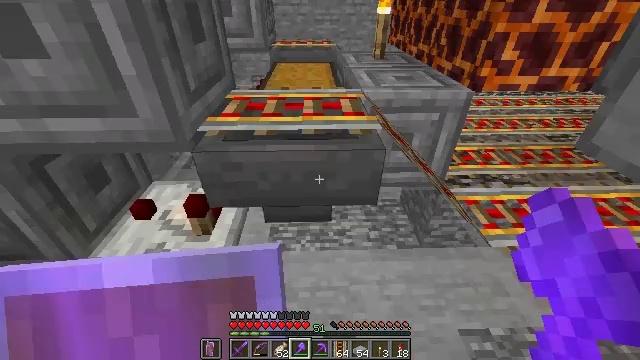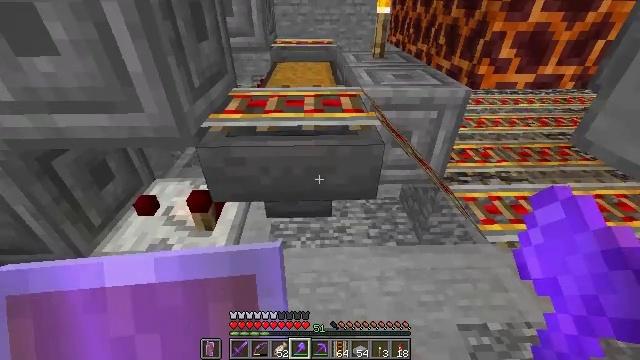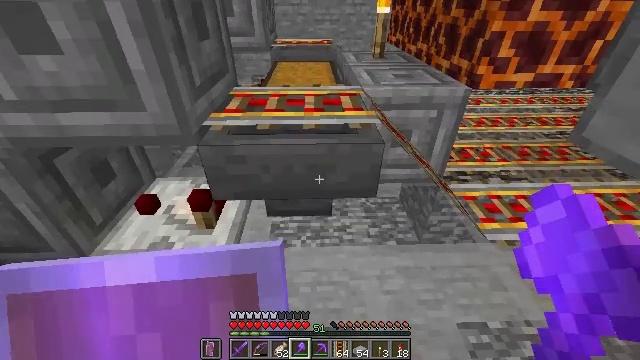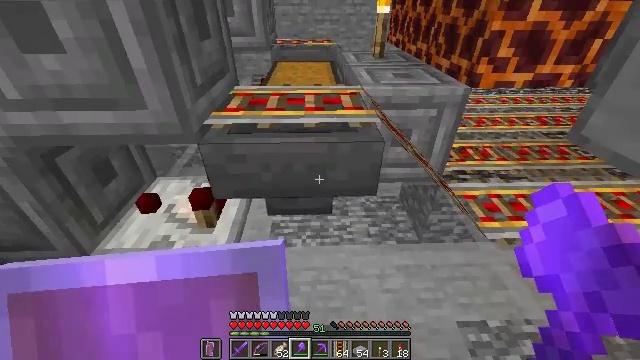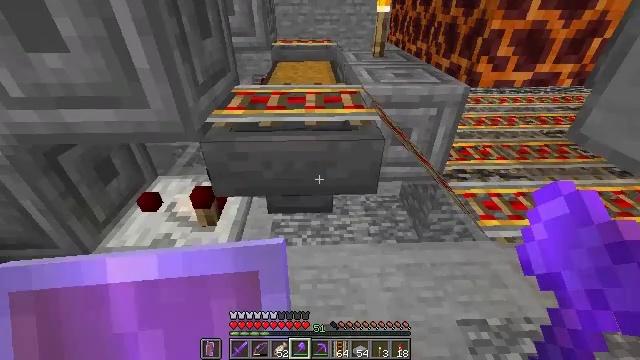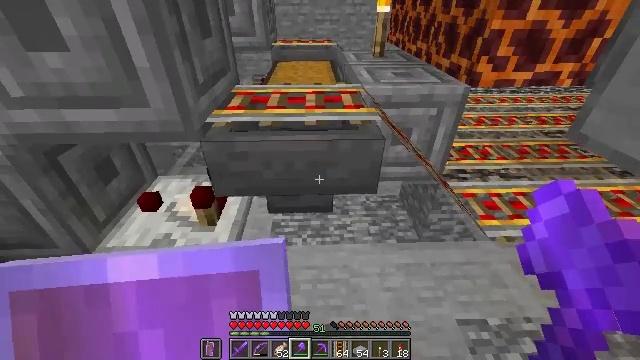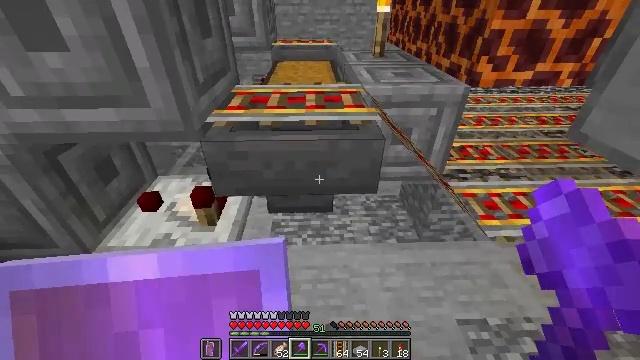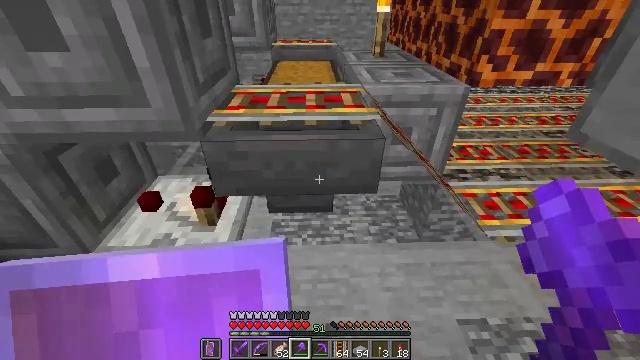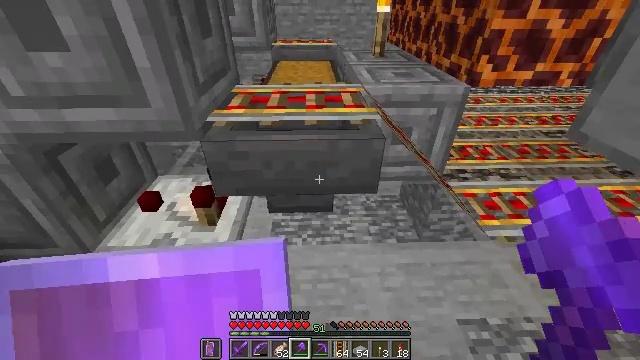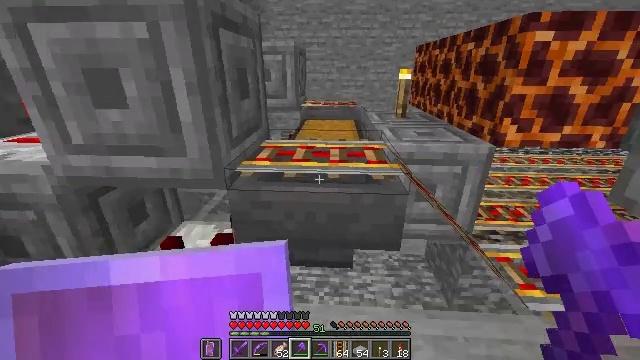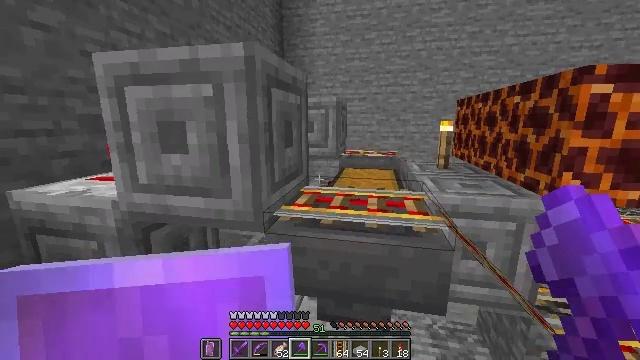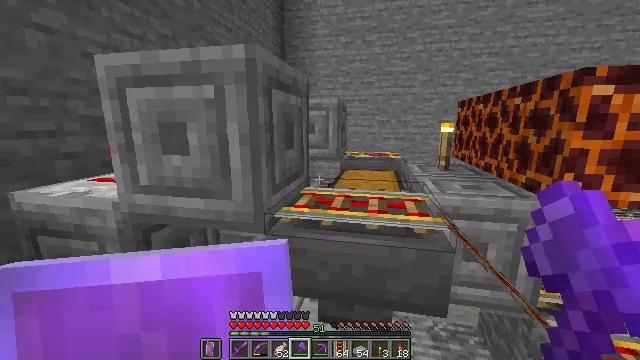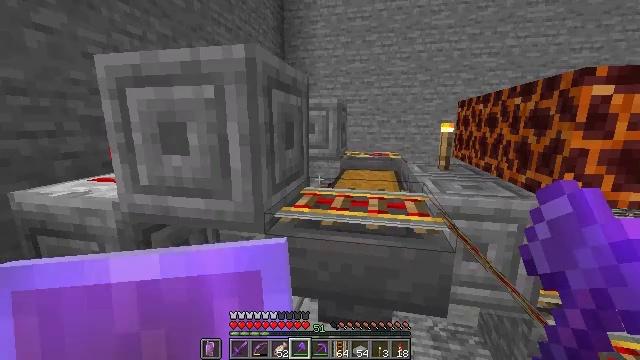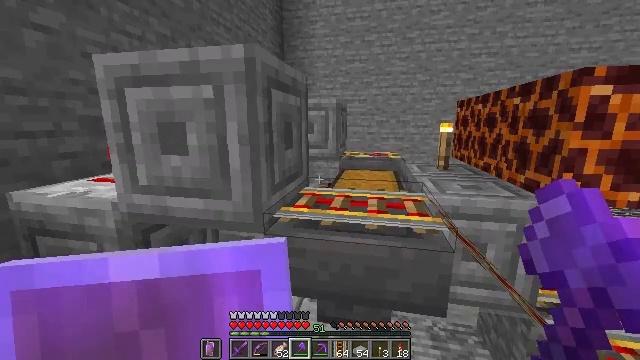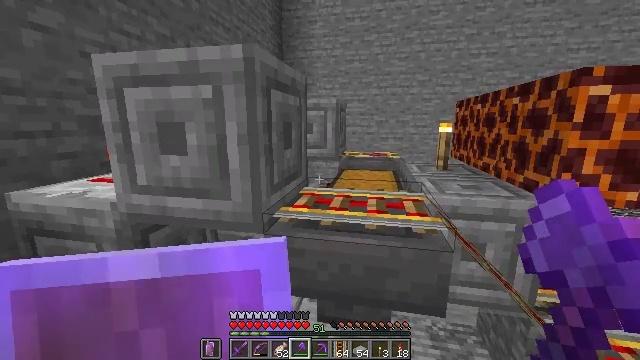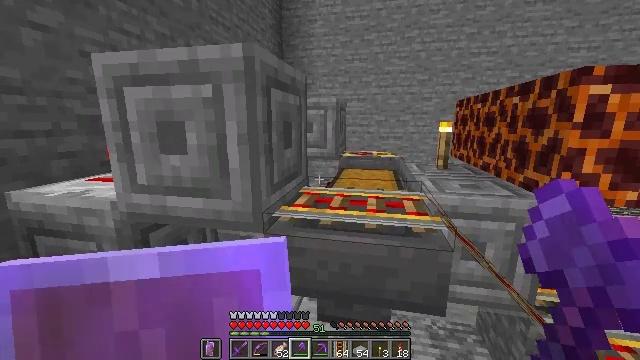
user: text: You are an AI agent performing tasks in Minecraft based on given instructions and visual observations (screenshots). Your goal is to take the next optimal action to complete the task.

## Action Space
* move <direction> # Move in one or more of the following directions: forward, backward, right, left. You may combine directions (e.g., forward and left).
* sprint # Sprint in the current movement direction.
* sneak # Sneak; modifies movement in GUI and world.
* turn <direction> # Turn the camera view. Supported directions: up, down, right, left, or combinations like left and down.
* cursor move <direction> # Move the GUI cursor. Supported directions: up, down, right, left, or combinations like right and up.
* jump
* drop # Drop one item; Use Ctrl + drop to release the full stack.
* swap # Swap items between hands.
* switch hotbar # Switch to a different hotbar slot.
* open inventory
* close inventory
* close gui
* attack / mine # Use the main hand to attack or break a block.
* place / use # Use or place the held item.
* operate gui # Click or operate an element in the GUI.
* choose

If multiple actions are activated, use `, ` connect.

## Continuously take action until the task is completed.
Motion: motion action
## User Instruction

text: Gather the powered rail to store in inventory.
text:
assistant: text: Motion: no_op
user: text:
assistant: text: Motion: no_op
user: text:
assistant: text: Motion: no_op
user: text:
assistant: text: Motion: no_op
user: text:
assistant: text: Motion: no_op
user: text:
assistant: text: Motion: no_op
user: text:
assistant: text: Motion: no_op
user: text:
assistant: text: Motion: no_op
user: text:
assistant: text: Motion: turn left and up
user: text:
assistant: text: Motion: turn left and up
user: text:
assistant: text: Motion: no_op
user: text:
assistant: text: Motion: no_op
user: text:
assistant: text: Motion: no_op
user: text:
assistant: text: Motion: no_op
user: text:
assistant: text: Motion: no_op
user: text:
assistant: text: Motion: no_op
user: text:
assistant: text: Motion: no_op
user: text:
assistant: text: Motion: no_op
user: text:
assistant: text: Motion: no_op
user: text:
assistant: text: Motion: no_op
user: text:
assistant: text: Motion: no_op
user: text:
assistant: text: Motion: no_op
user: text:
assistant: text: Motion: no_op
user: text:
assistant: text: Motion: no_op
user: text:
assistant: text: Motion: no_op
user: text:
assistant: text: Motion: no_op
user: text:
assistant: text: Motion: no_op
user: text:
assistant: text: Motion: no_op
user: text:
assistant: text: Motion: no_op
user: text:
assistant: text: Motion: no_op